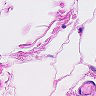
Metastatic tissue present: no